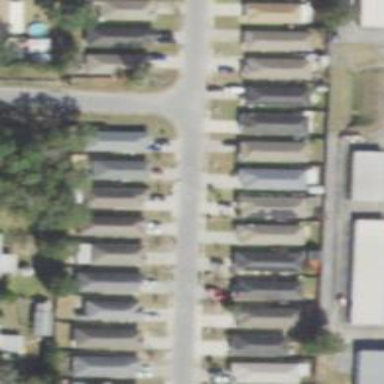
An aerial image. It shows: Residential area composed of single-family homes.